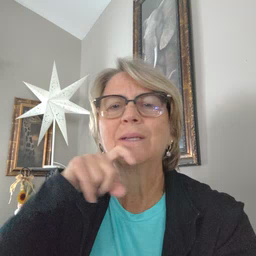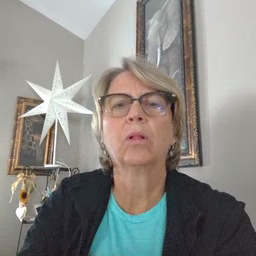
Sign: cereal